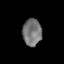
Tissue: lung
Cell type: Fibroblasts
Senescence score: 0.8225
Nuclear area (px): 509
Mean DAPI intensity: 115.534